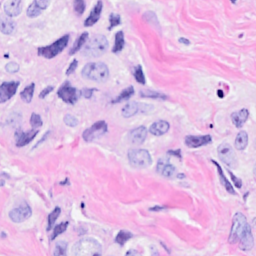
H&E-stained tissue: Breast